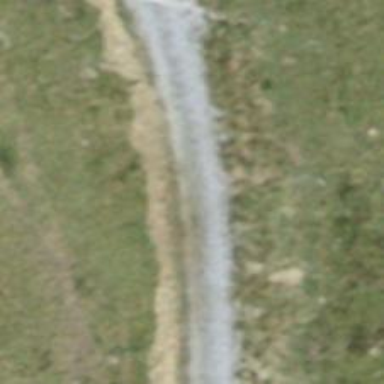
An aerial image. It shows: Gravel track with grade2 tracktype.